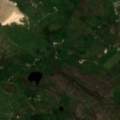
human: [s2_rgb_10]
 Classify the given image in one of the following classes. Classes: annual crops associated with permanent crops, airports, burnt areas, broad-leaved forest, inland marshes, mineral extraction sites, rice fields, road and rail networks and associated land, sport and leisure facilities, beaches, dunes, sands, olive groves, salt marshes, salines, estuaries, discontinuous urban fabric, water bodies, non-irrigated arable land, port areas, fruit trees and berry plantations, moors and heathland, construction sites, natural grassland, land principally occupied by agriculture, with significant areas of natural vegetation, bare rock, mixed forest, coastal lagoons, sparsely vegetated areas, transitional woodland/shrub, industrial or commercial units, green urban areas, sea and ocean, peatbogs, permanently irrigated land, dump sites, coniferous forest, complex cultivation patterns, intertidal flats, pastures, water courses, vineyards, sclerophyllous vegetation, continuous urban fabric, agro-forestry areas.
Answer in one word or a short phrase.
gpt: land principally occupied by agriculture, with significant areas of natural vegetation, beaches, dunes, sands, peatbogs, sea and ocean